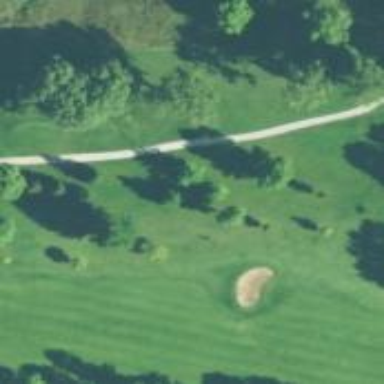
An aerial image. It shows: Path designated for golf carts.